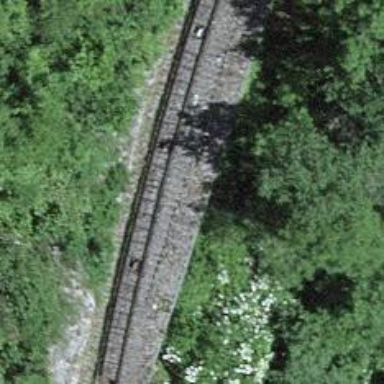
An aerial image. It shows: Bridge for funicular railway with one track.